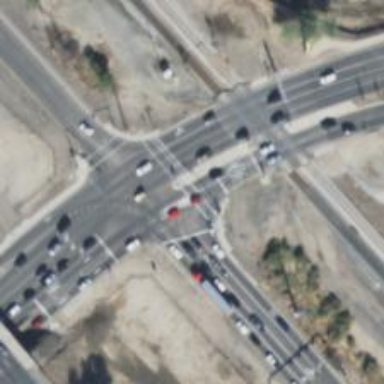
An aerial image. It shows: Crossing on the road with line markings.